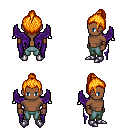
a pixel art fantasy rpg character, male body template, human, dark skin, purple wings, teal pants, light blonde short topknot hairstyle, leather bracers, metal boots, four views (front, back, left, right), 2x2 character sprite sheet, small pixel art, hard edges, no anti-aliasing